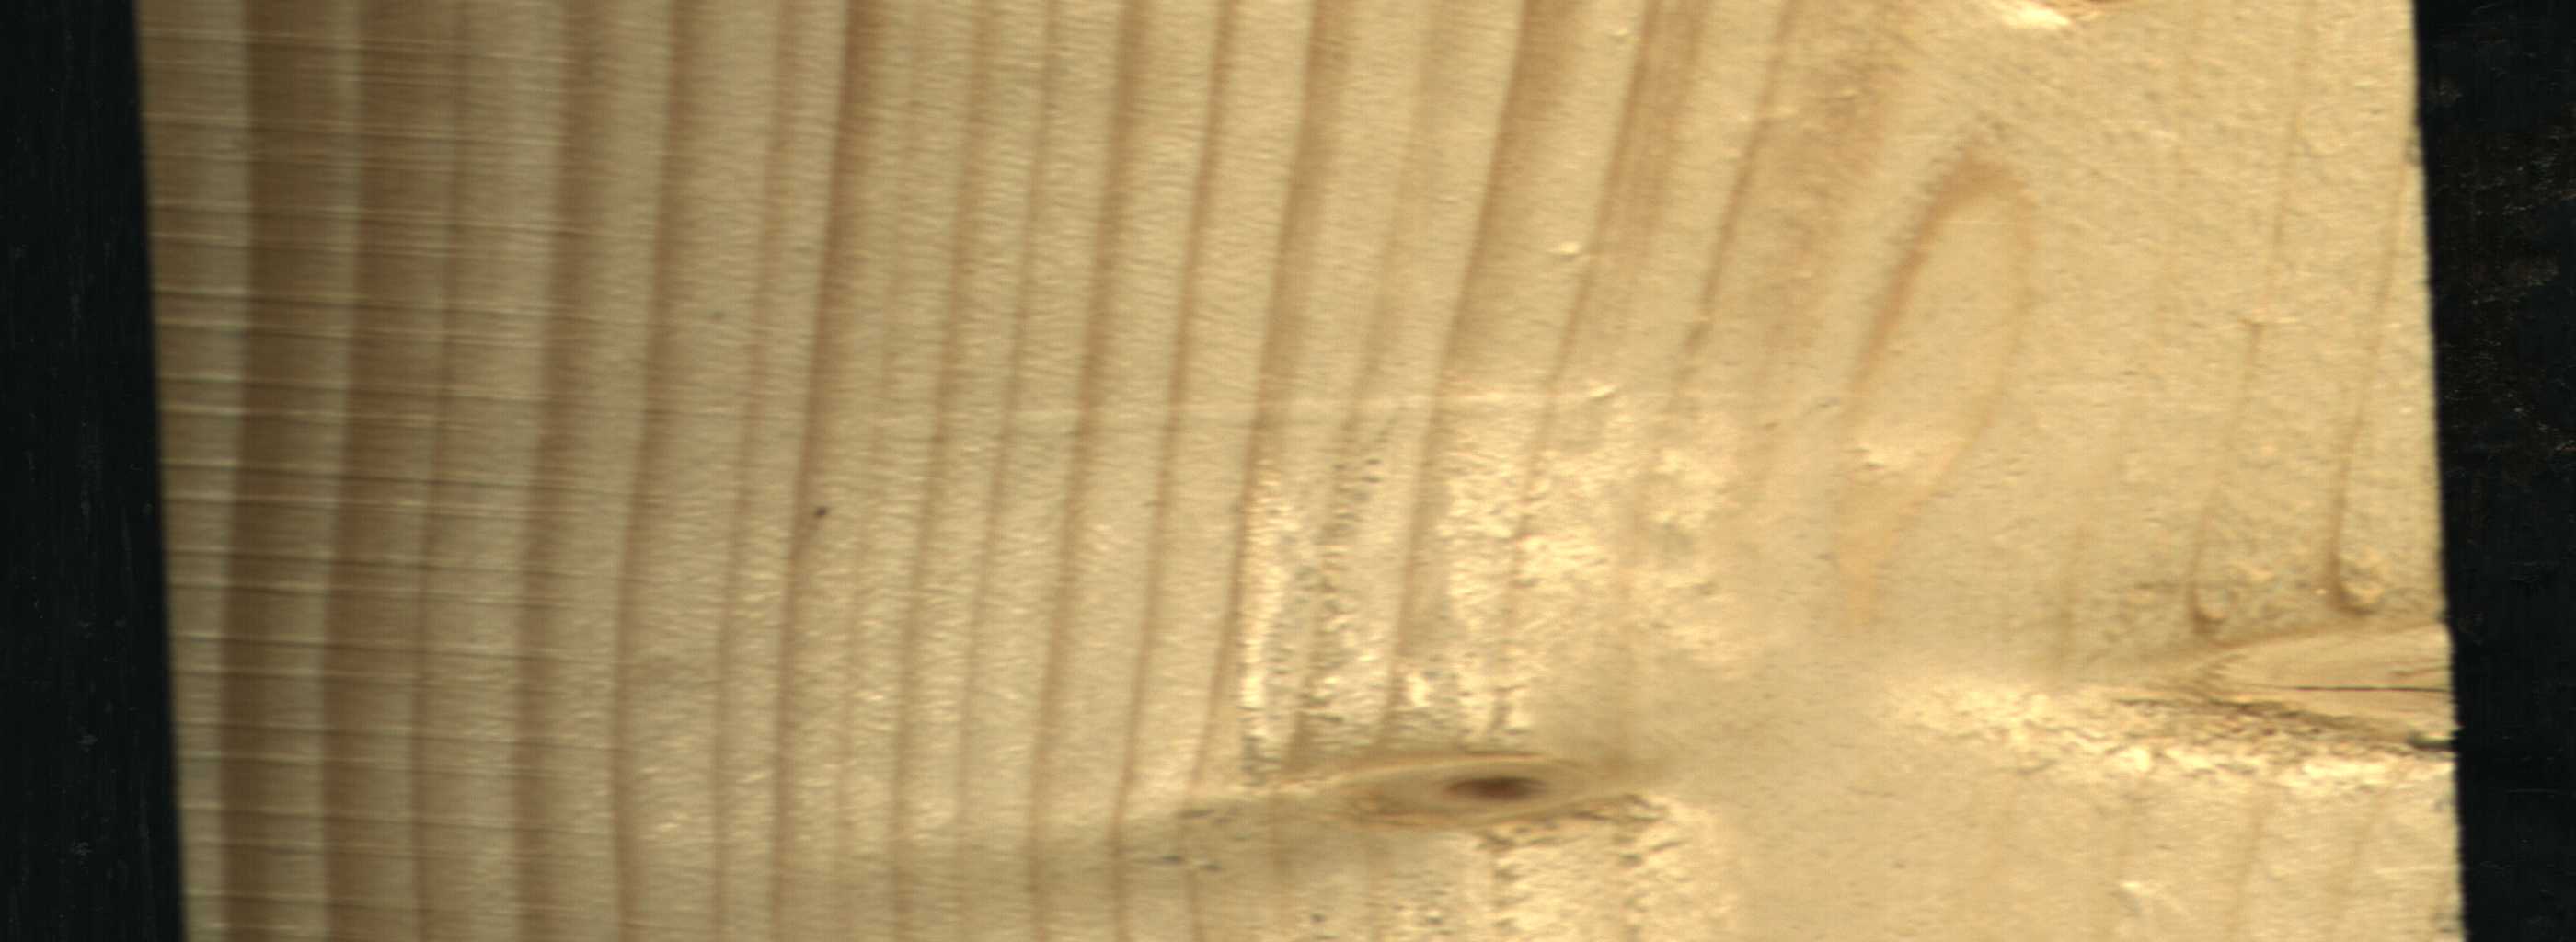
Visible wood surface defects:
Quartzity
knot_with_crack
Live_Knot